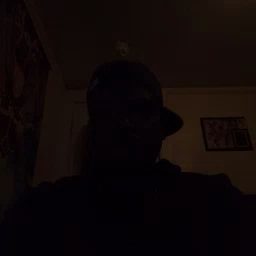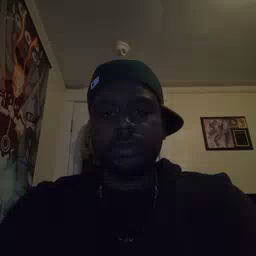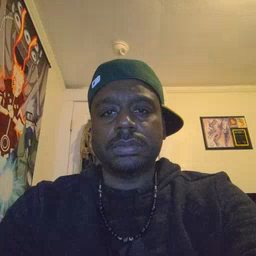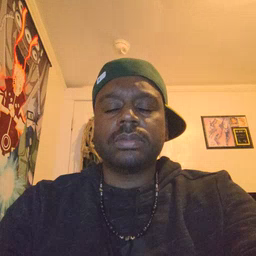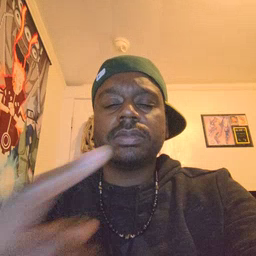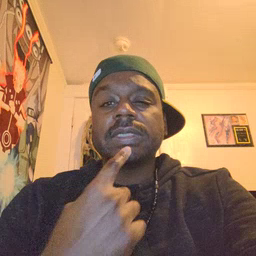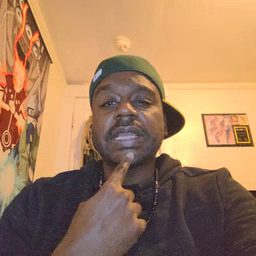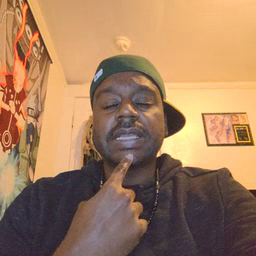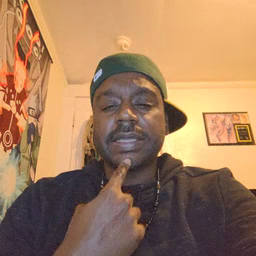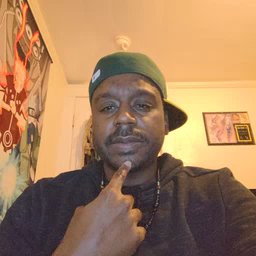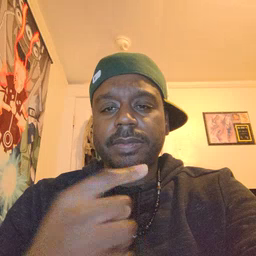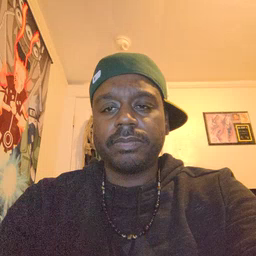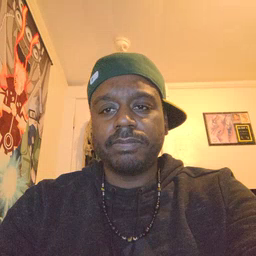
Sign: say